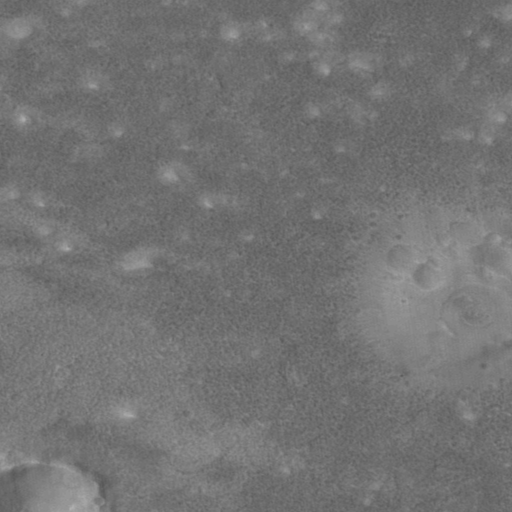
Classes present: Background, Cone